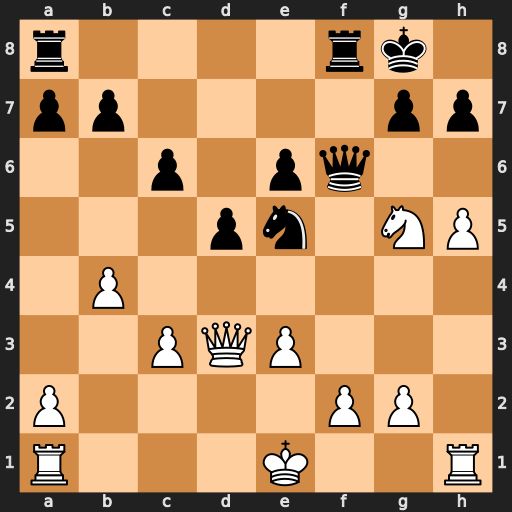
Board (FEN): r4rk1/pp4pp/2p1pq2/3pn1NP/1P6/2PQP3/P4PP1/R3K2R
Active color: w
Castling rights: KQ
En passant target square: -
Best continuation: Qxh7#